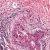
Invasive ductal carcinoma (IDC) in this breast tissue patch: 0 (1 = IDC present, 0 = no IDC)